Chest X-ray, PA view. Patient: 65 years old, sex F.
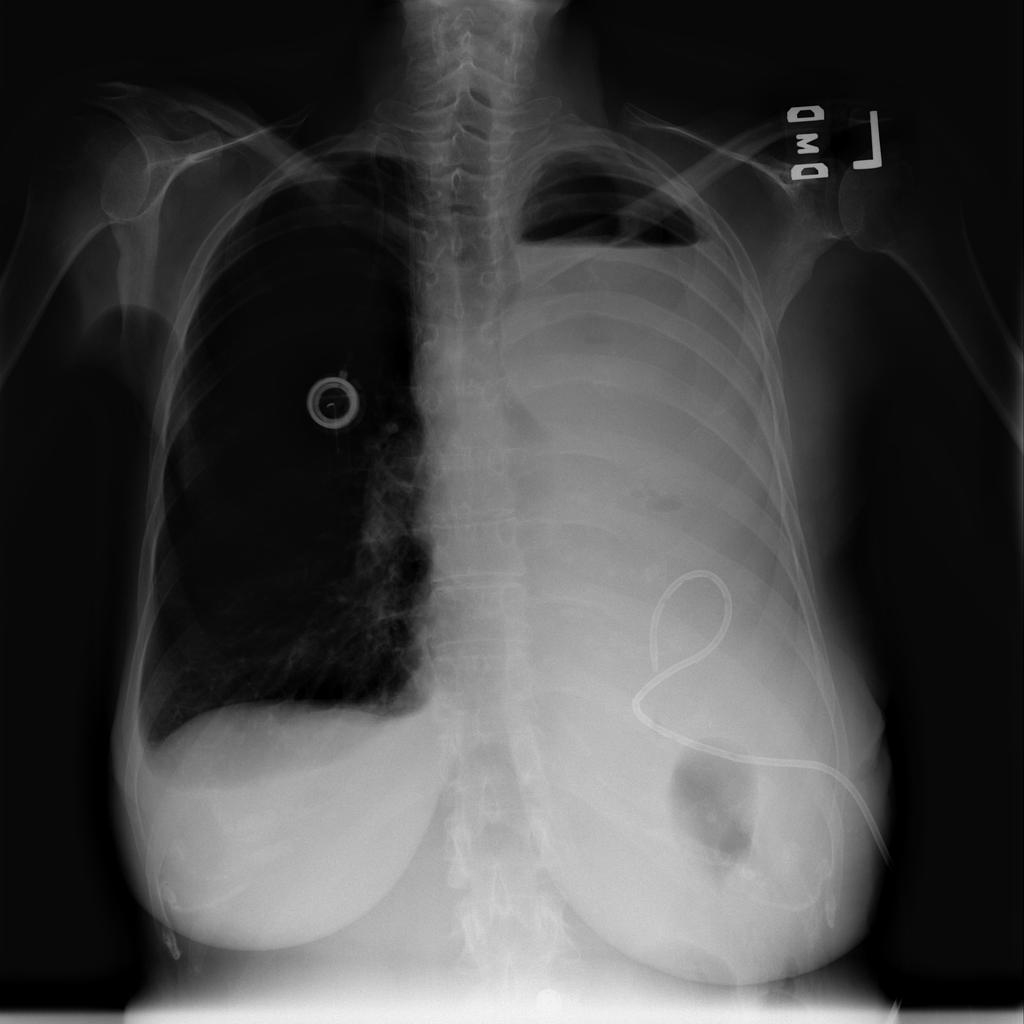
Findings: No Finding